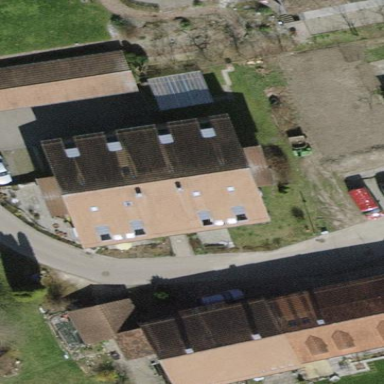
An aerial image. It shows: Building with tiled roof.